Question: This is my get output on each asset im getting data back from

I can access the dictionary values easily,
'''
page = json_response["page"].get("number", 0)
'''
but how doo i access the value of the array, i want to be able to add up each critical vulnerability
this is the return, im trying to get critical, moderate, severe values from the vulnerabilities sub array
'''
{'links': [{}],
'page': {'number': 6, 'size': 10, 'totalPages': 13, 'totalResources': 123},
'resources': [{'addresses': [],
'assessedForPolicies': False,
'assessedForVulnerabilities': True,
'configurations': [],
'databases': [],
'files': [],
'history': [],
'hostName': 'corporate-workstation-1102DC.acme.com',
'hostNames': [],
'id': 282,
'ids': [],
'ip': '182.34.74.202',
'links': [],
'mac': 'AB:12:CD:34:EF:56',
'os': 'Microsoft Windows Server 2008 Enterprise Edition SP1',
'osFingerprint': {},
'rawRiskScore': 31214.3,
'riskScore': 37457.16,
'services': [],
'software': [],
'type': '',
'userGroups': [],
'users': [],
'vulnerabilities': {'critical': 16,
'exploits': 4,
'malwareKits': 0,
'moderate': 3,
'severe': 76,
'total': 95}}]}
'''
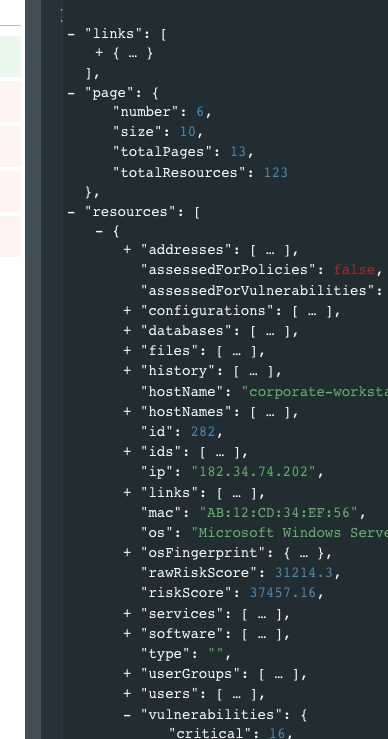
Answer: You've done a poor job of explaining it, but I'd bet that 'resources' is a list of dictionaries in your original data, and you want to do something with all of those values.
'''
vulnerabilities = []
resources = json_response['resources']
for d in resources:
if 'vulnerabilities' in d:
vulnerabilities.append(d['vulnerabilities'])
print(vulnerabilities)
print(sum(x.get('critical', 0) for x in vulnerabilities))
print(sum(x.get('severe', 0) for x in vulnerabilities))
'''
Output:
'''
[{'critical': 16, 'exploits': 4, 'malwareKits': 0, 'moderate': 3, 'severe': 76, 'total': 95}]
16
76
'''